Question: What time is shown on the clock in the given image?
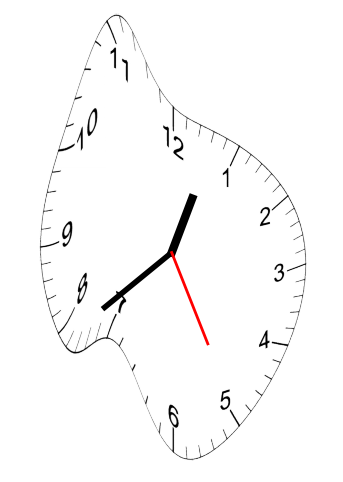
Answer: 12:38:25